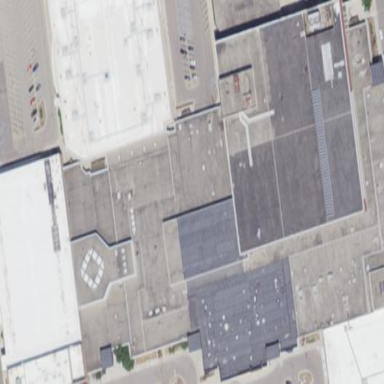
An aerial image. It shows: Mall building.